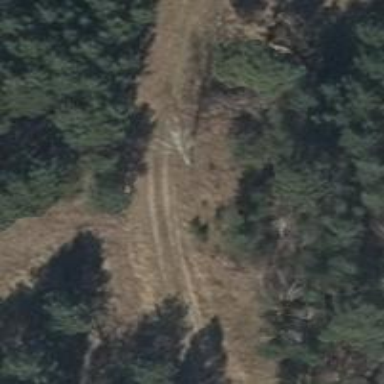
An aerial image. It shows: Dirt track road with grade 4 tracktype.